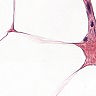
Metastatic tissue present: no